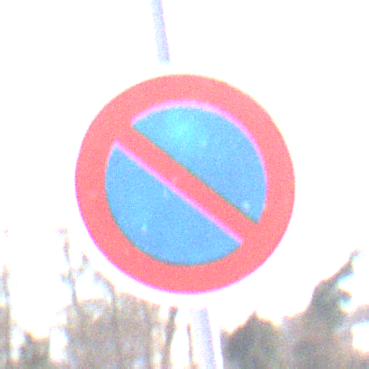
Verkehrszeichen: EingeschraenktesHalteverbot
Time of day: MorningAfternoon
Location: Outdoor (Nature)
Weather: PartlyCloudy
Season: Winter
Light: Natural